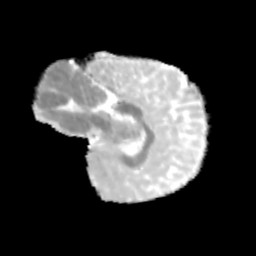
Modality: MD
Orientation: sagittal
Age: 9
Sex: male
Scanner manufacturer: siemens
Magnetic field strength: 3 T
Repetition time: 3.8 s
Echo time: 0.07 s